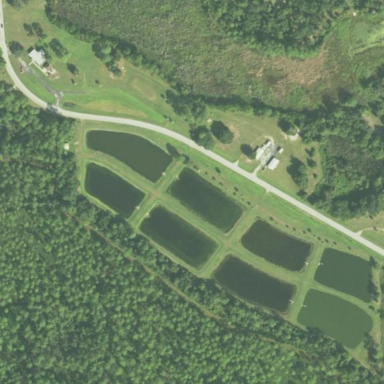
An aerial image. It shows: Area dedicated to aquaculture.